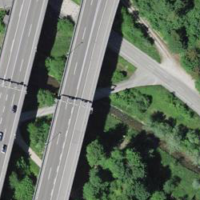
EUNIS habitat code: 57
Species observed at this site:
Urtica dioica
Propylaea quatuordecimpunctata
Filipendula ulmaria